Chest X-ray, AP view. Patient: 59 years old, sex M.
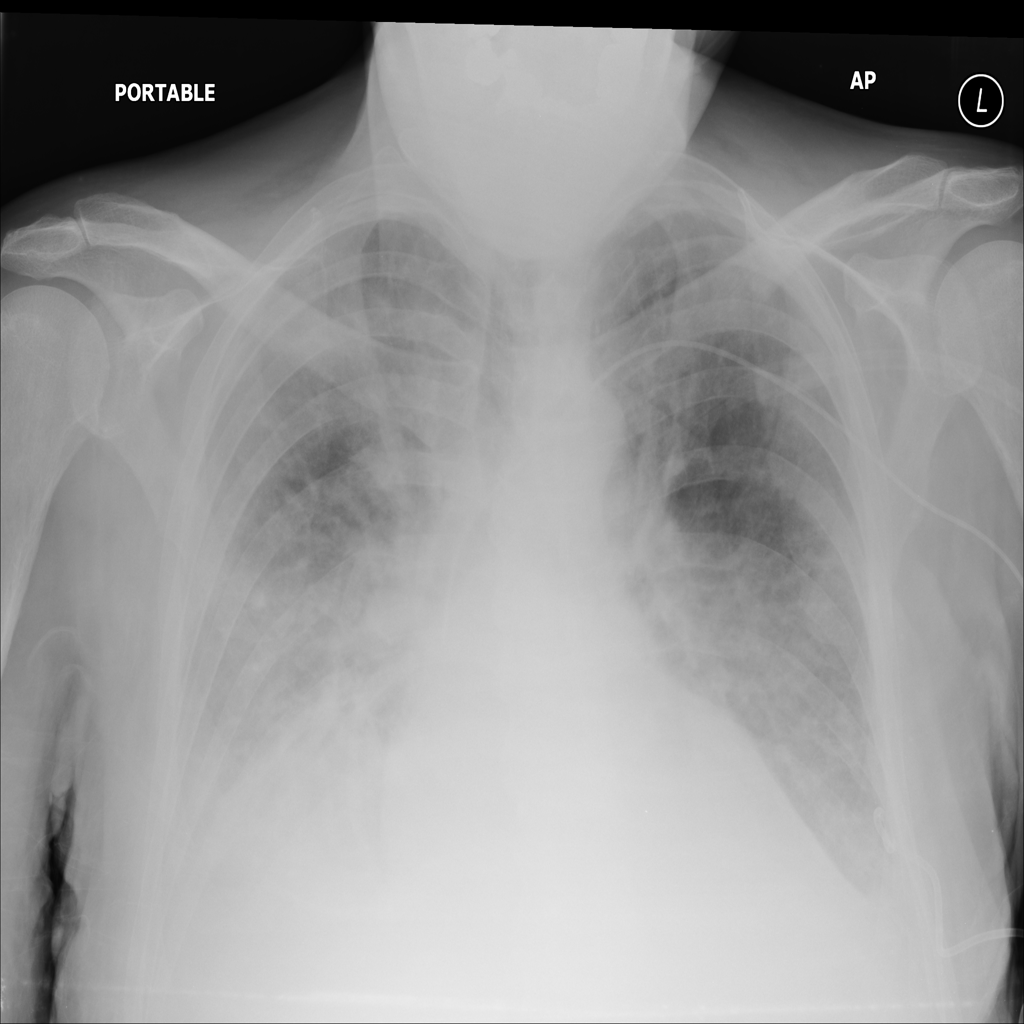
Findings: Infiltration